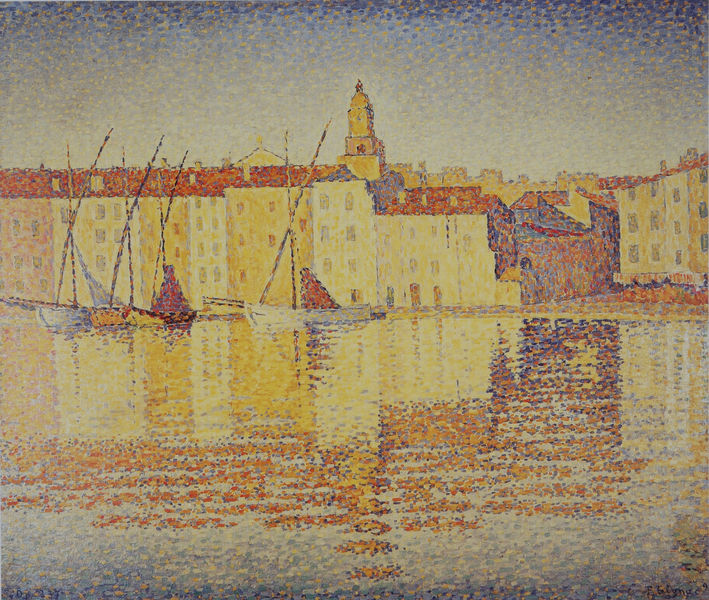
Titel: Maisons du port. Opus 237 (Saint Tropez), Häuser am Hafen. Opus 237 (Saint Tropez)
Künstler: Paul Signac
Institution: Sammlung John L. Loeb, Jr.
Schlagwörter: blau, gemälde, himmel, meer, schatten, wasser, weiß, gelb, impressionismus, kirchturm, menschen, see, stadt, ufer, fenster, hell, licht, orange, schwarz, straße, dach, gebäude, haus, rot, malerei, wand, signatur, häuser, sonnenaufgang, spiegelung, kirche, sonne, rosa, boot, boote, kamin, kamine, turm, hellblau, schiff, schiffe, segel, segelboot, sommer, strand, welle, wellen, ruhe, ruhen, ansicht, divisionismus, fassade, fassaden, venedig, mast, pointilismus, segelschiff, warm, farben, dorf, dächer, schornsteine, lila, sonnenuntergang, rauh, markt, bug, hafen, masten, stille, monet, widerschein, glanz, still, abendstimmung, tor, anlegen, reflexion, segelboote, punkte, wände, punkt, tupfen, sonnig, flecken, kontraste, verschwommen, seurat, seel, signac, leicht, stange, maste, rein, pointillismus, neoimpressionismus, punke, botte, komplementärfarben, lago, poinitllismus, spiegelt, himmer, trum, gelbe, haven, inpressionismus, hecl